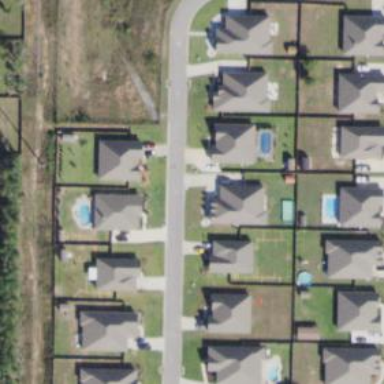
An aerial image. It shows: Residential area consisting of single-family homes.